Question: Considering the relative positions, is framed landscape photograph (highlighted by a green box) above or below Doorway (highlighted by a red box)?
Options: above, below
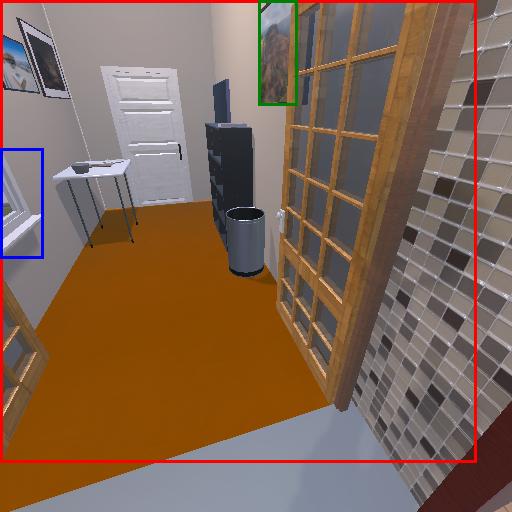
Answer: above